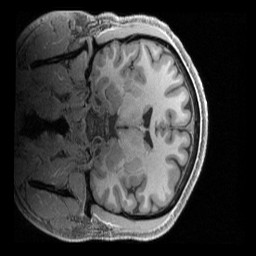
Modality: T1w
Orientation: coronal
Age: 26
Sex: male
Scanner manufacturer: siemens
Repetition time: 2.4 s
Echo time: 0.00231 s